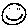
Label: smiley face